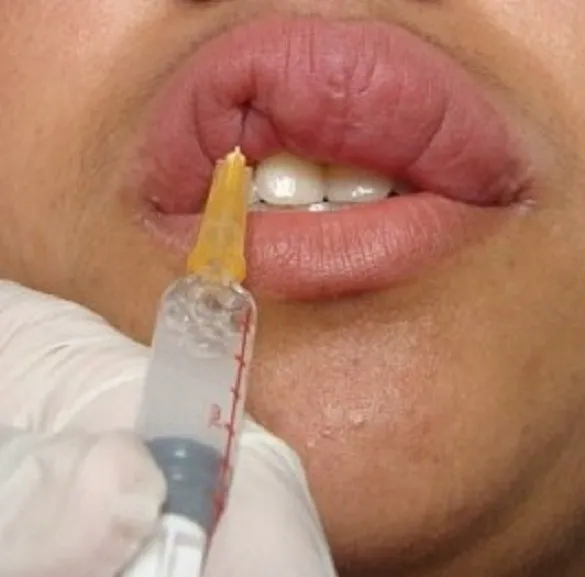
Intralesional betamethasone injection.
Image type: medical_photograph (other_medical_photograph)